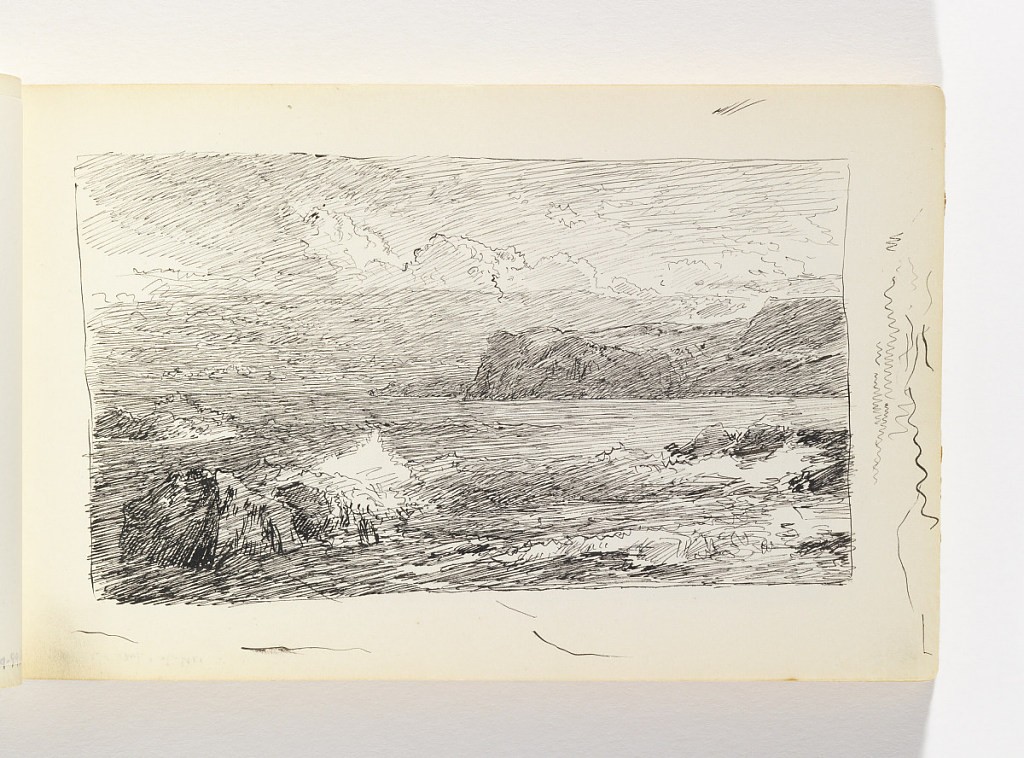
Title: Ocean with Prominent Rocks and Distant Cliffs
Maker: William Trost Richards, American, 1833–1905
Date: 1890–1900
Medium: Pen and black ink on off-white wove paper
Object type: Sketchbook folio
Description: Ocean against prominent rocks in left foreground, with additional rocks in right-middle ground. Cliffs in distance at right. Miscellaneous pen strokes in margin to right of image.